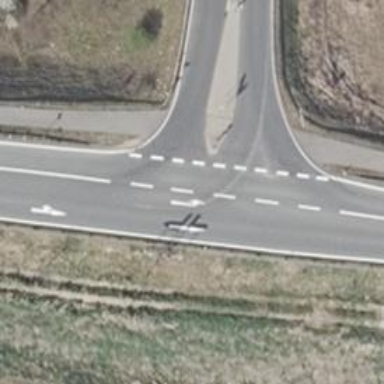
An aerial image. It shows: Asphalt motorway link.